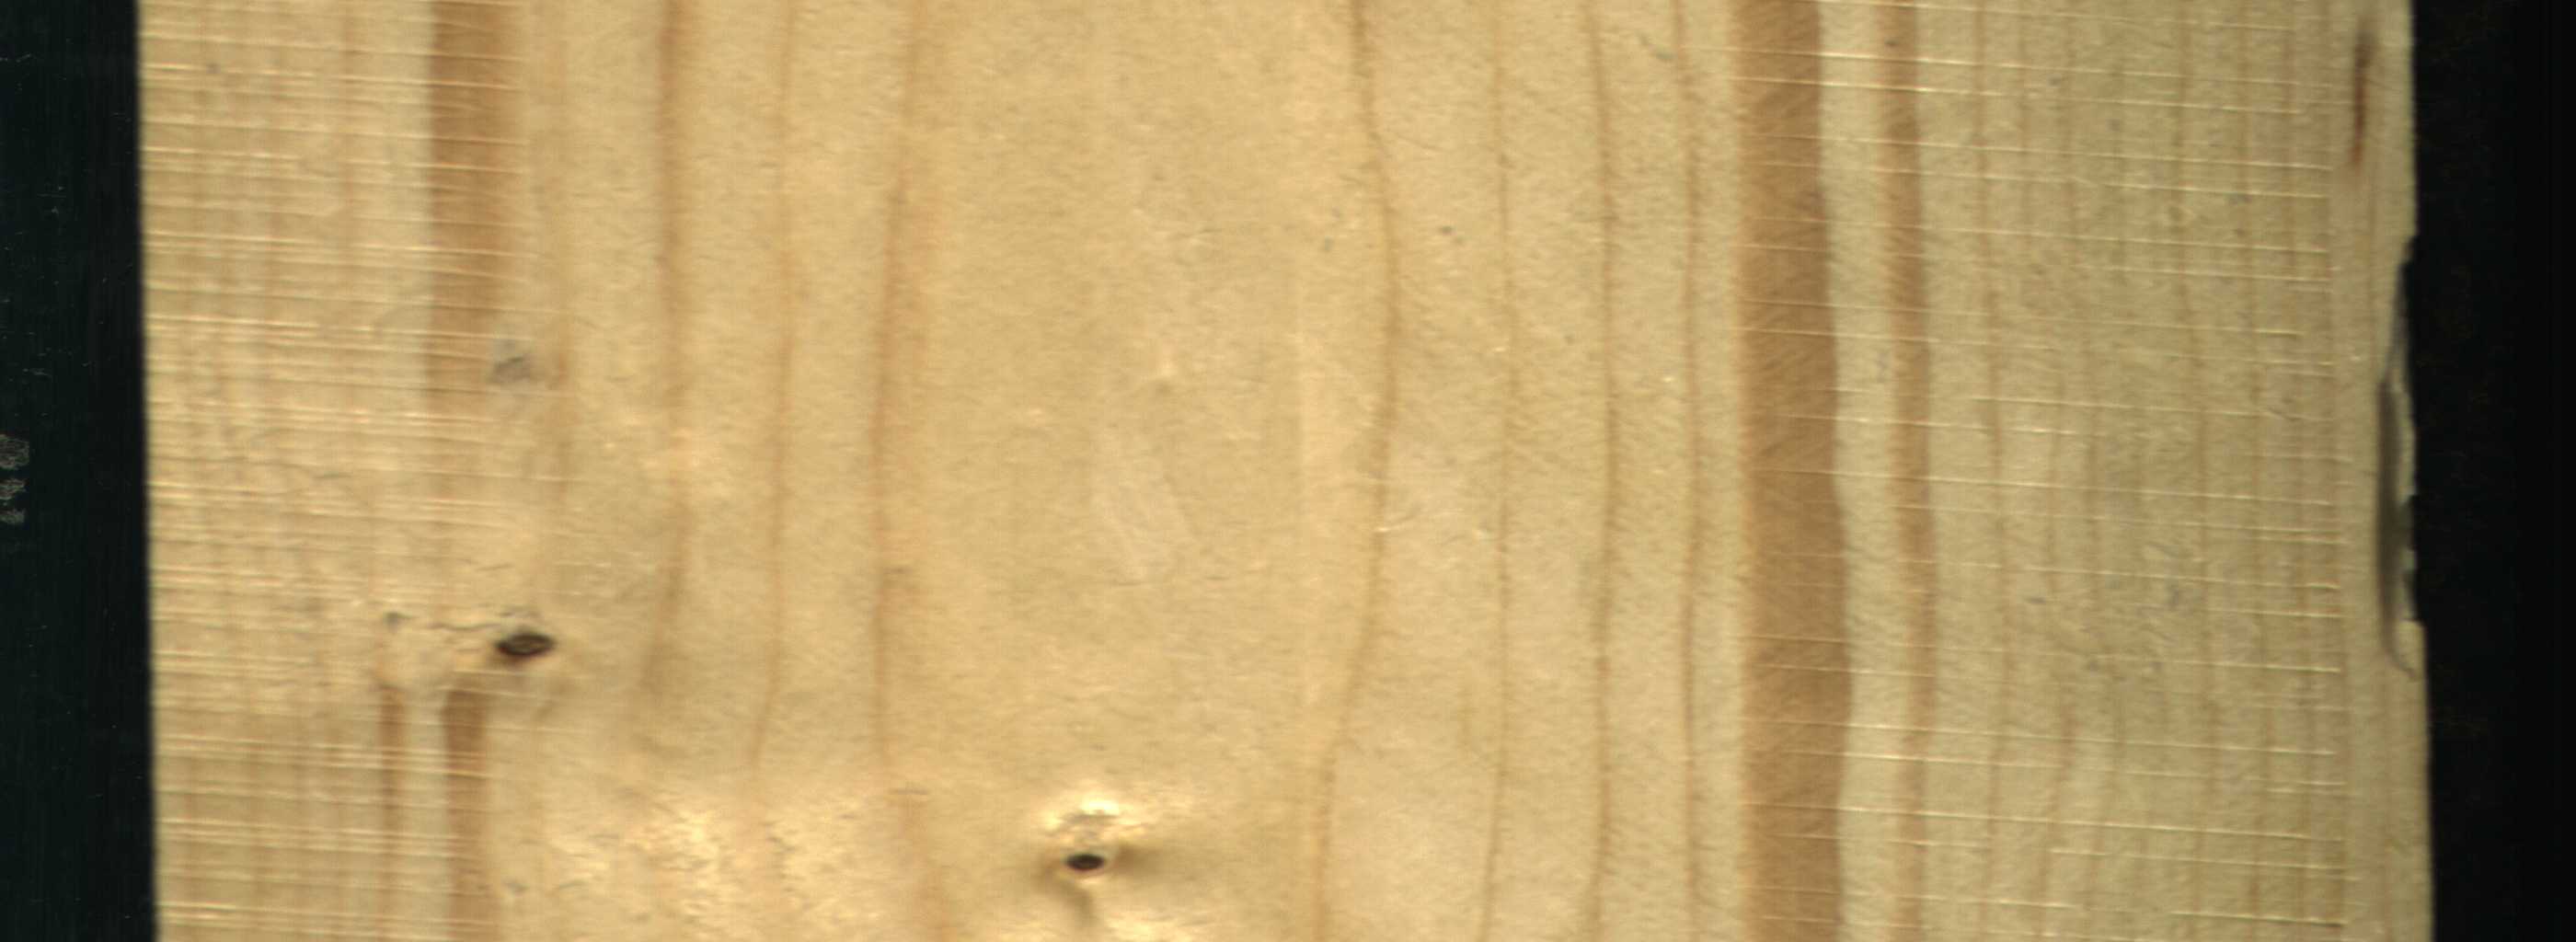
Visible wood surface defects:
resin
Dead_Knot
Live_Knot